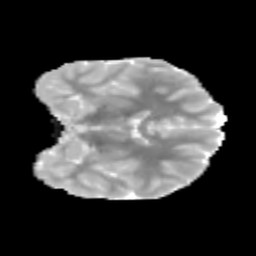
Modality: MD
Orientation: coronal
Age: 12
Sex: male
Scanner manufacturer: siemens
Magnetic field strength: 3 T
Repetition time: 3.8 s
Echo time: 0.07 s